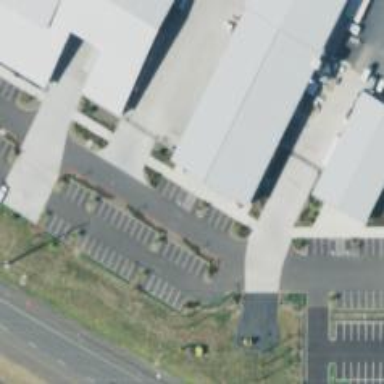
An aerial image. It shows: Parking space is available.